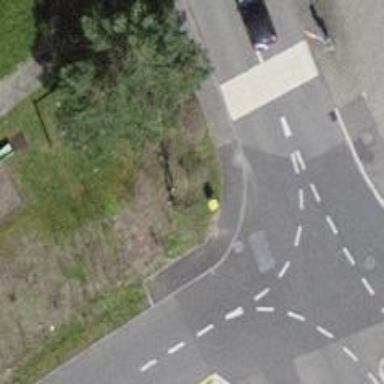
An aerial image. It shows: Post box is visible.